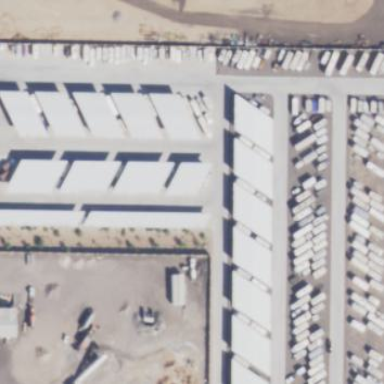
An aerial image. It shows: Storage rental shop.